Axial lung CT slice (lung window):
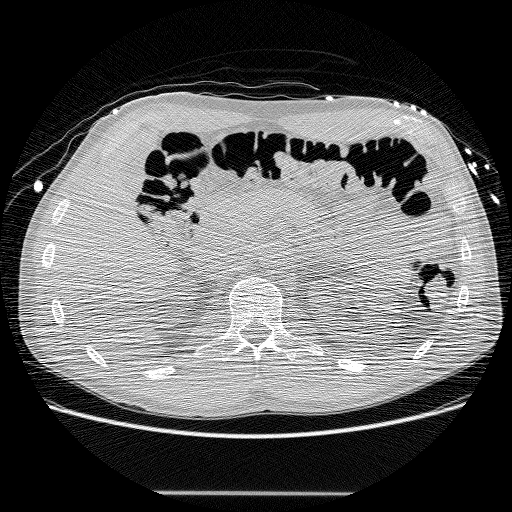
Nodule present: no